Interaction volume radius: 5 \u00c5
Interaction volume height: 15 \u00c5
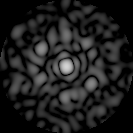
Disorder parameter: 0.7662